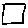
Label: square